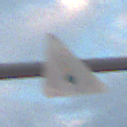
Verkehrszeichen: Lichtzeichenanlage
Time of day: SunriseSunset
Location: Outdoor (Nature)
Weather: PartlyCloudy
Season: NotSpecified
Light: Natural